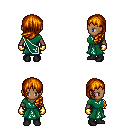
a pixel art fantasy rpg character, female body template, human, dark skin, sash dress, gold greaves, dark blonde left-swept hairstyle, gold gloves, black shoes, four views (front, back, left, right), 2x2 character sprite sheet, small pixel art, hard edges, no anti-aliasing